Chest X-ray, PA view. Patient: 49 years old, sex F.
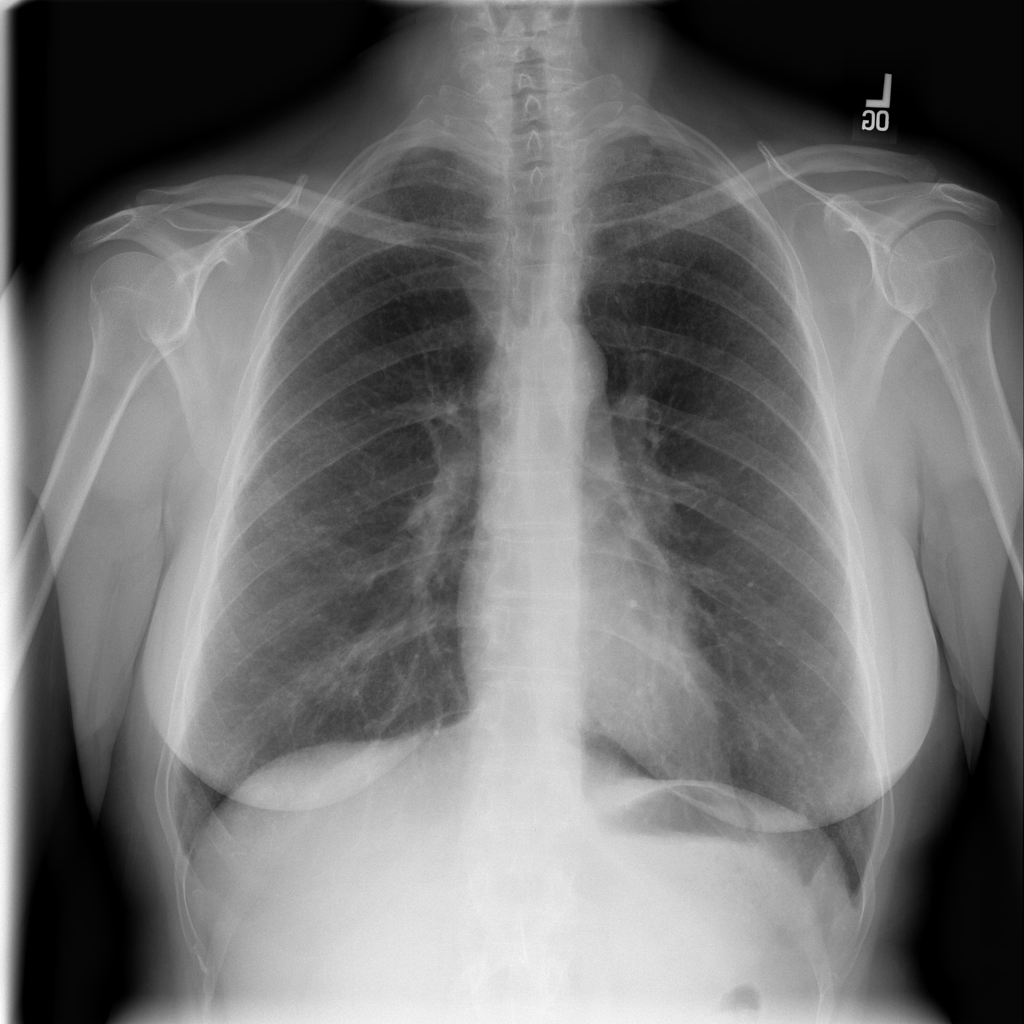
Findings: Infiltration